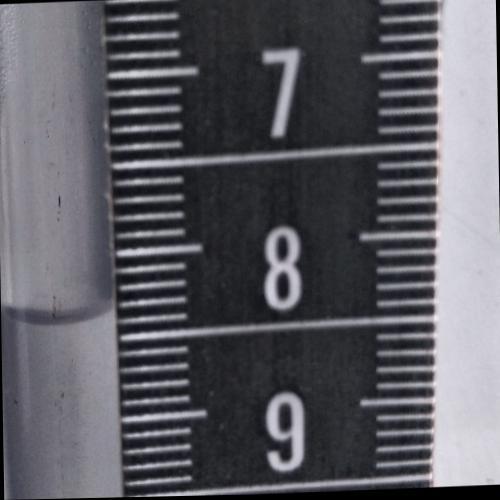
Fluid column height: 8.3 cm